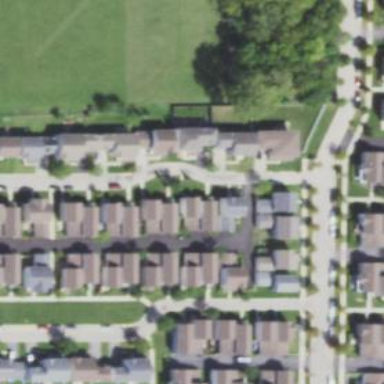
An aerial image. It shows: Alley classified as service road.